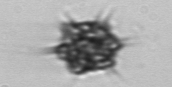
Label: Dictyocha